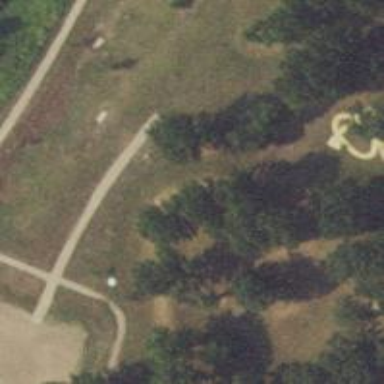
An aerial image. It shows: Disc golf basket.